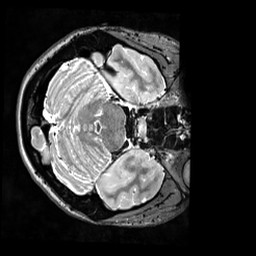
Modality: T2w
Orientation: axial
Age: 24
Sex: female
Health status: ill
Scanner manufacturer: siemens
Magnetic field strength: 3 T
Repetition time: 3.2 s
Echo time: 0.564 s